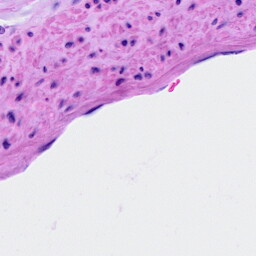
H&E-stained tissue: Ovarian